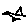
Label: bird